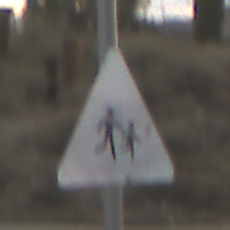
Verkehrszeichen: KinderLinks
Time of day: SunriseSunset
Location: Outdoor (RoadRail)
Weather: PartlyCloudy
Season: NotSpecified
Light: Natural